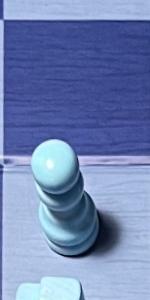
Label: Pawn_White